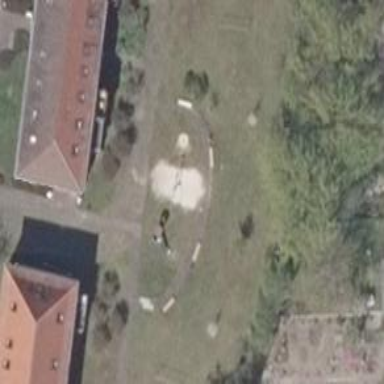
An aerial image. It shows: Playground area for leisure activities on the land.